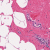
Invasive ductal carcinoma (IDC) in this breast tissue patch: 0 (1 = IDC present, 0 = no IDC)